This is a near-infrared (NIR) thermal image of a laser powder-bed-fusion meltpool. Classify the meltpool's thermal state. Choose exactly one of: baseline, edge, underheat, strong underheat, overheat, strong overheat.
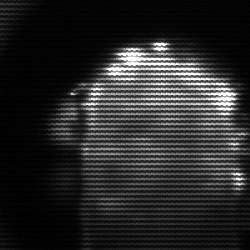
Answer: baseline